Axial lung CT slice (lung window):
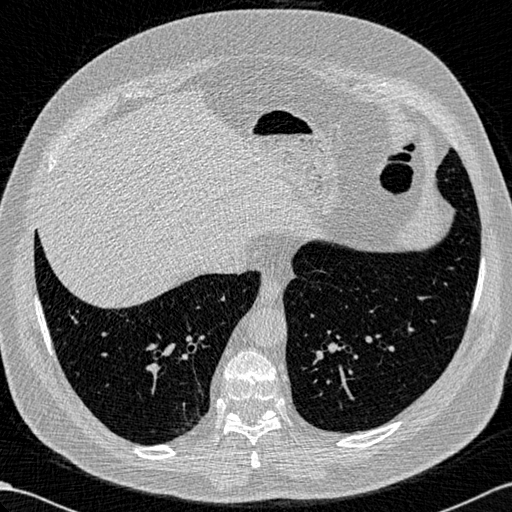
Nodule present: no